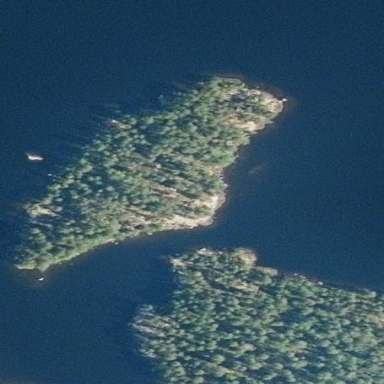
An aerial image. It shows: Island.